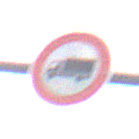
Verkehrszeichen: VerbotFuerKraftfahrzeugeUeberDreiKommaFuenfTonnen
Umgebung: Outdoor, Suburban
Tageszeit: Midday
Wetter: Overcast
Licht: Natural
Jahreszeit: NotSpecified
Kontrast: LowContrast